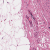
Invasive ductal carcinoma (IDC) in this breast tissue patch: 0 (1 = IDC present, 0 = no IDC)